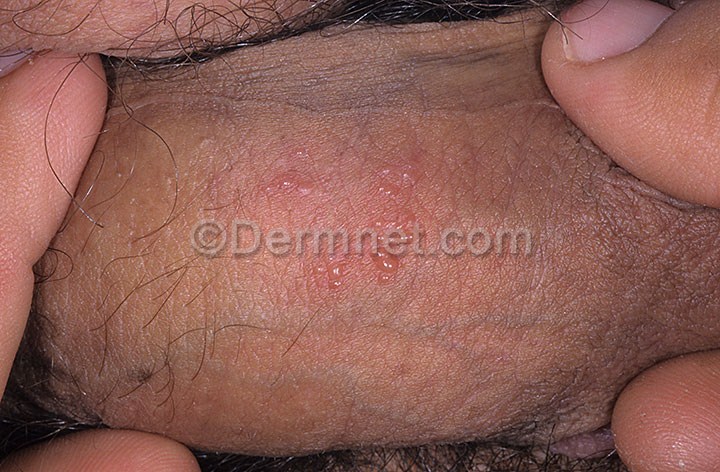
Disease: Herpes HPV and other STDs Photos